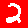
Digit: 2